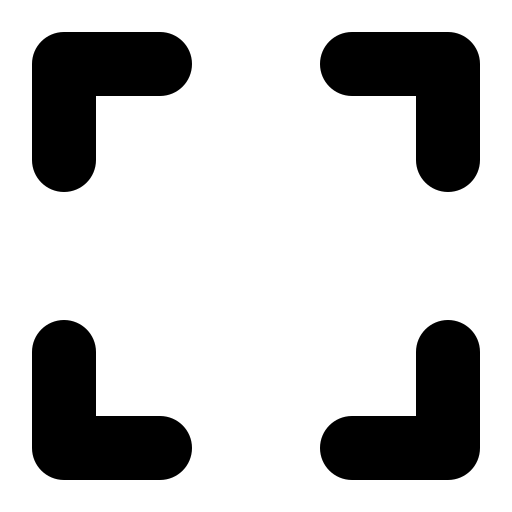
Tags: icon, FontAwesome, fa-icon, solid, expand